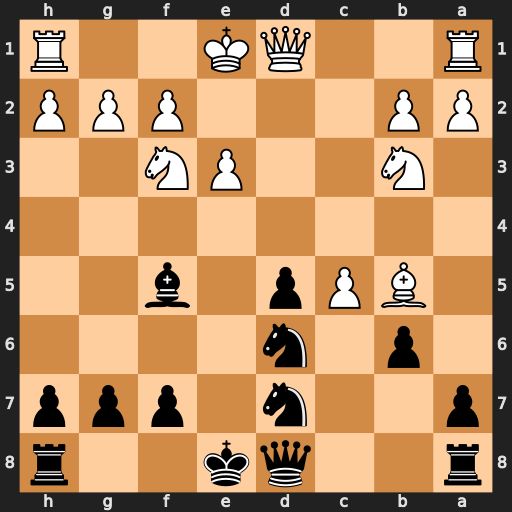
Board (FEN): r2qk2r/p2n1ppp/1p1n4/1BPp1b2/8/1N2PN2/PP3PPP/R2QK2R
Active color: b
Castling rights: KQkq
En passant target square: -
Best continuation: Nxb5 Qxd5 Be6